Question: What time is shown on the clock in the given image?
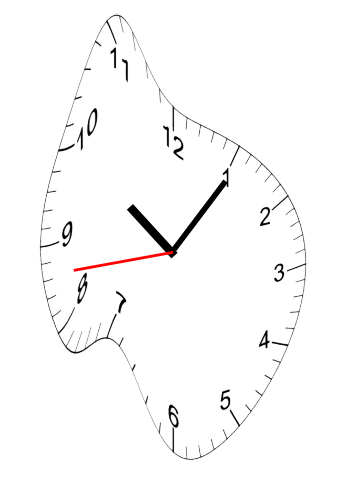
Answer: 10:05:43